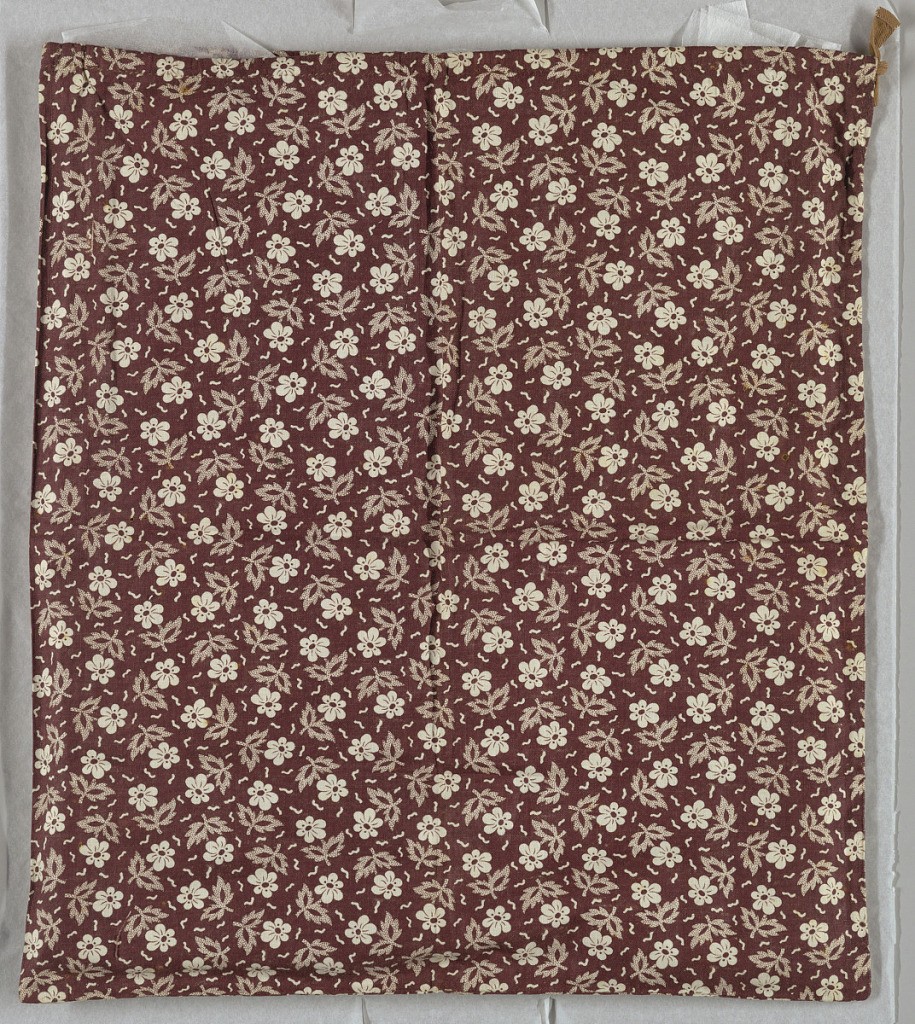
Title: Pocket
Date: ca. 1870
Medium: cotton Technique: printed on plain weave
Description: Pocket with a drawstring closure. Pattern is a small allover floral design in brown and white.